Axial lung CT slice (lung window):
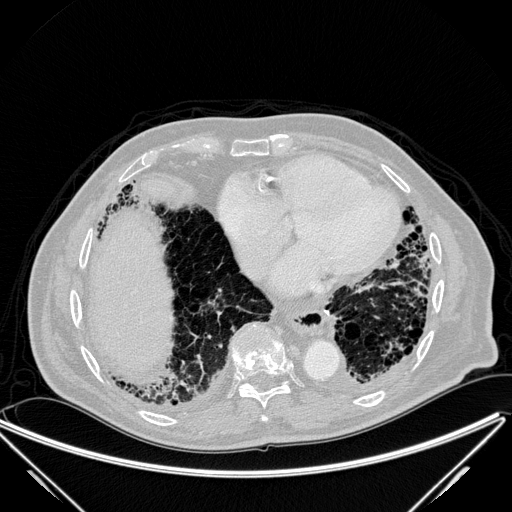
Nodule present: no